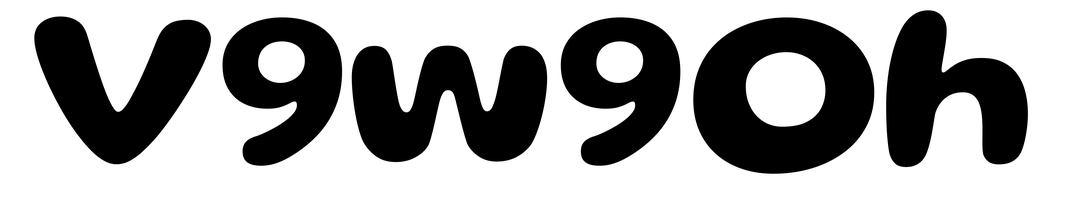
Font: Gluten_SemiBold